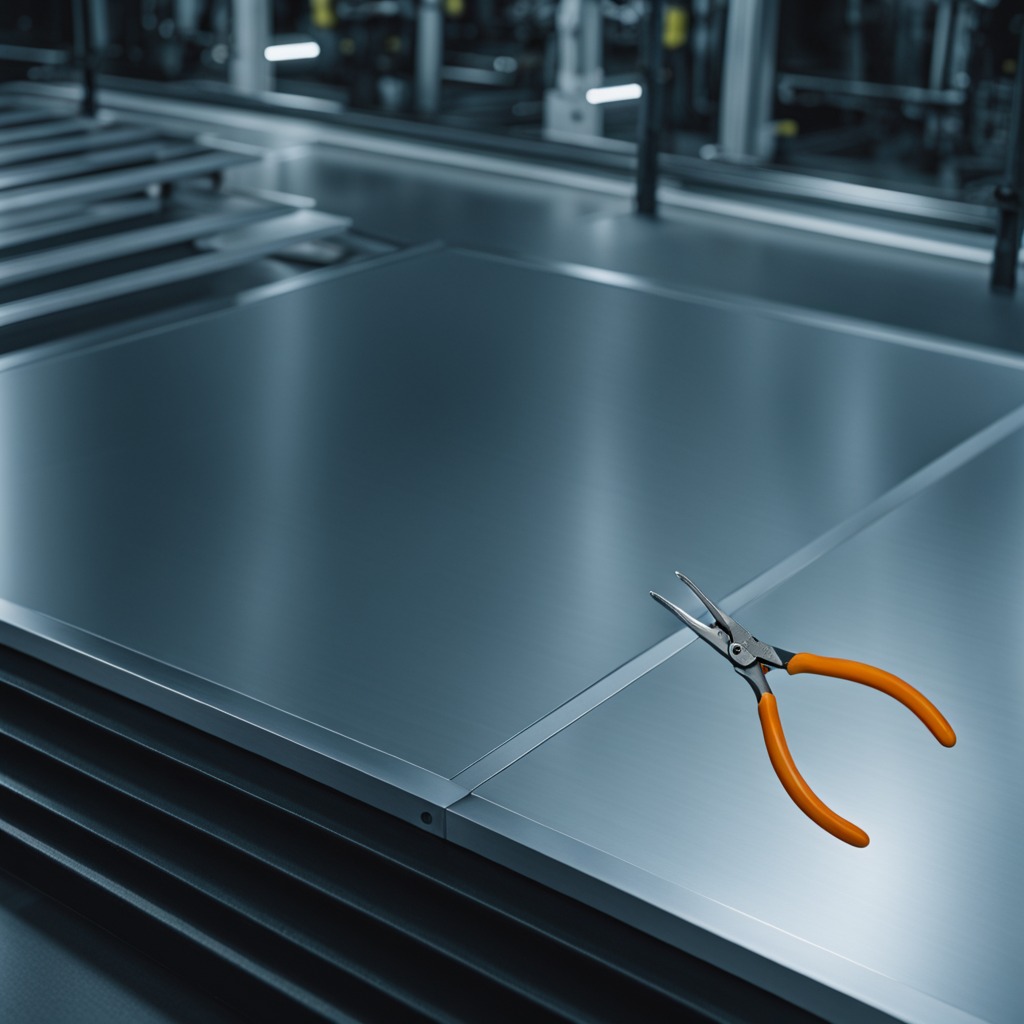
A plier is lying on the metal table in a machine shop under fluorescent lights.